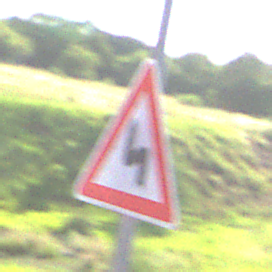
Verkehrszeichen: DoppelkurveZunaechstLinks
Umgebung: Outdoor, RoadRail
Tageszeit: MorningAfternoon
Wetter: PartlyCloudy
Licht: Natural
Jahreszeit: NotSpecified
Kontrast: HighContrast